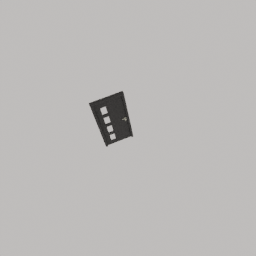
Label: architecture